Question: When I using the Table Adapters of a Data Set,I get the following an error in the screenshot as below.What might be the problem?

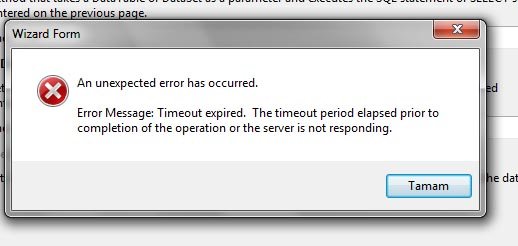
Answer: I think you need to check your query string to make sure that it is connecting to the database because the xsd is trying to make a connection to your database and the server replies with time out.